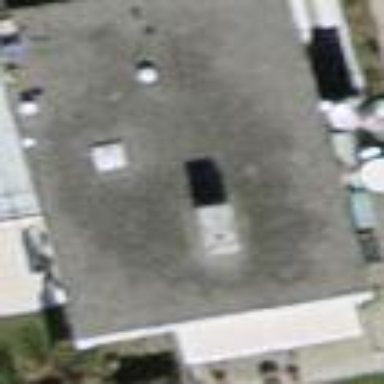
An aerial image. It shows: Flat-roofed building.